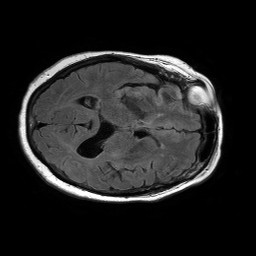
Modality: FLAIR
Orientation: axial
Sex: female
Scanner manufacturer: philips
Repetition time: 11 s
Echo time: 0.125 s